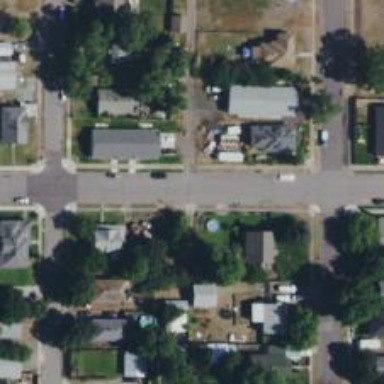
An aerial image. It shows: Alley classified as service road.